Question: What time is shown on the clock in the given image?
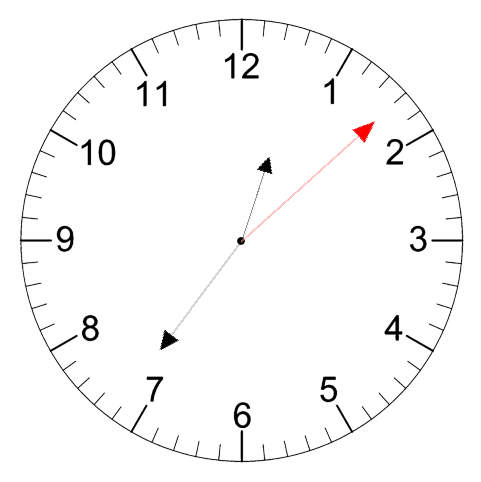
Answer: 12:36:08